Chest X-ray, PA view. Patient: 30 years old, sex F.
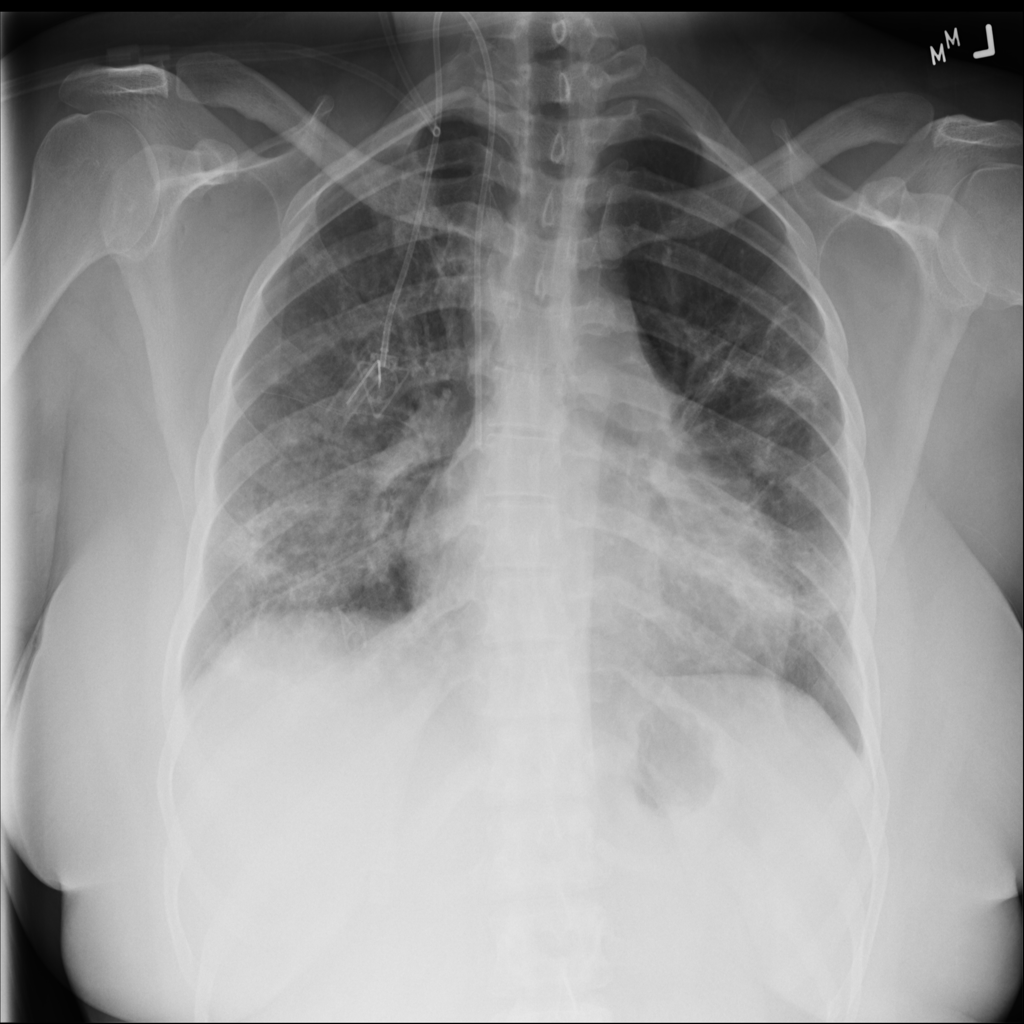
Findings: Infiltration